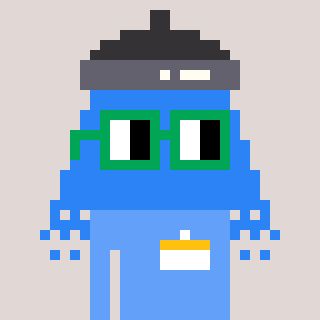
a pixel art character with square green glasses, a shower-shaped head and a blue-colored body on a warm background